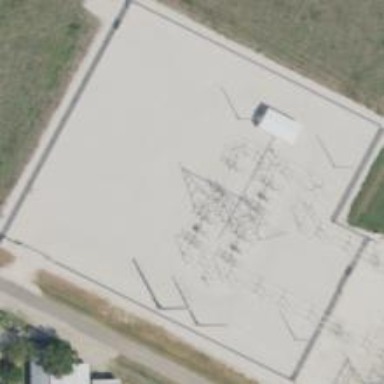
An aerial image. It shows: Power substation.